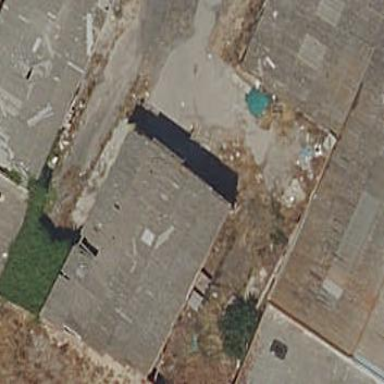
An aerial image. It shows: Industrial building.